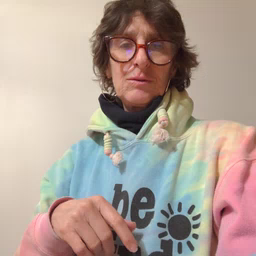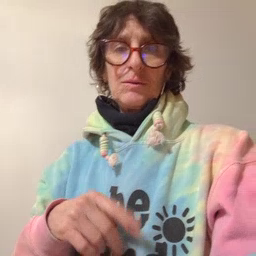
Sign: sleepy